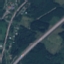
Label: Highway